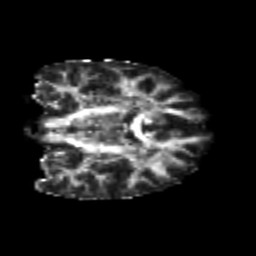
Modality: FA
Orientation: coronal
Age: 25
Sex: female
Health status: healthy
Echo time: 0.074 s